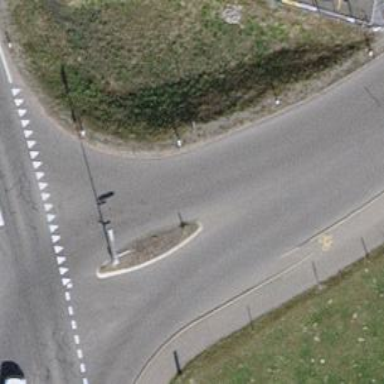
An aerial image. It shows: Road with traffic signals.